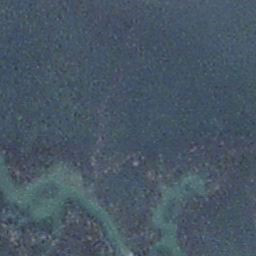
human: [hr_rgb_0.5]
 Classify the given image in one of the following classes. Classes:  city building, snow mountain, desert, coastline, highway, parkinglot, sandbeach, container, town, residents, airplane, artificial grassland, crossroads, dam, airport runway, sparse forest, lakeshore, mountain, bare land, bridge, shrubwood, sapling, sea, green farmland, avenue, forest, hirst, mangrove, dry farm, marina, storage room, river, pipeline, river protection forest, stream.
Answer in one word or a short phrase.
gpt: stream